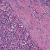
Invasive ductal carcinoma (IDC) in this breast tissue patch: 1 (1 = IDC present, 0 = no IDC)